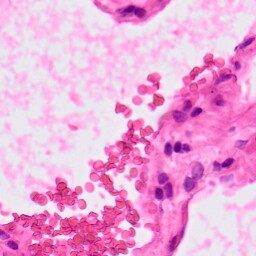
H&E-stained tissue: Lung